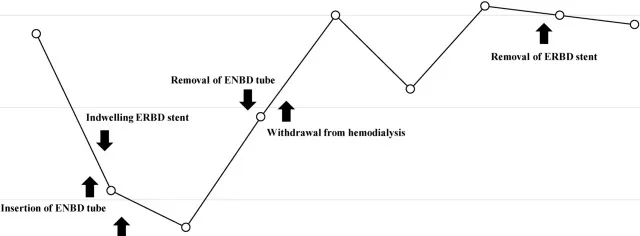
The transition of eGFR and the clinical course of the patient from POD 7 to POD 63.
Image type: pathology (immunostaining)